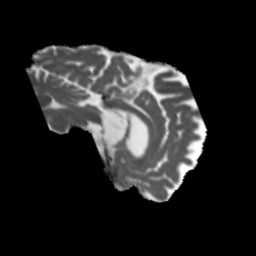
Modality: MD
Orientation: sagittal
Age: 74
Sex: male
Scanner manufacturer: siemens
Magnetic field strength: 3 T
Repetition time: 5.47 s
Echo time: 0.0854 s